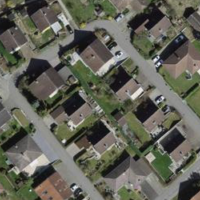
EUNIS habitat code: 54
Species observed at this site:
Lathyrus vernus